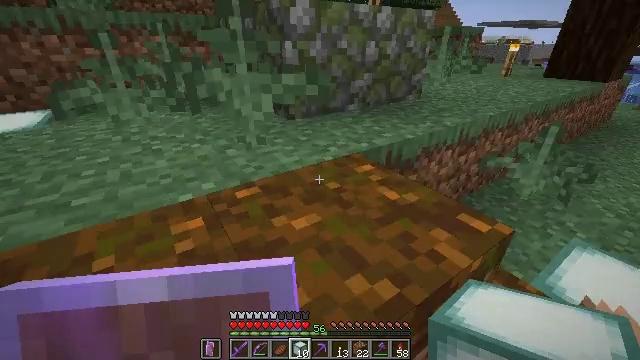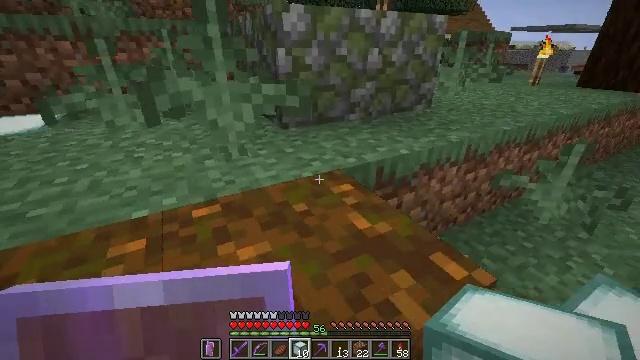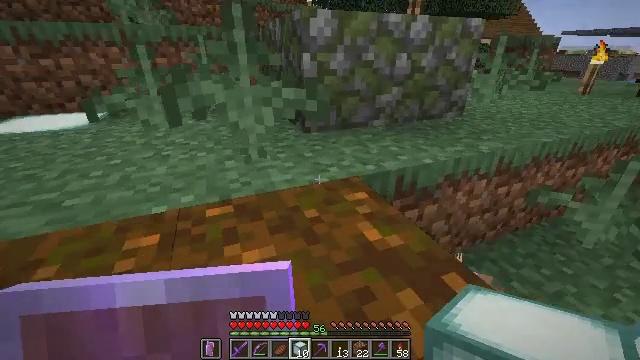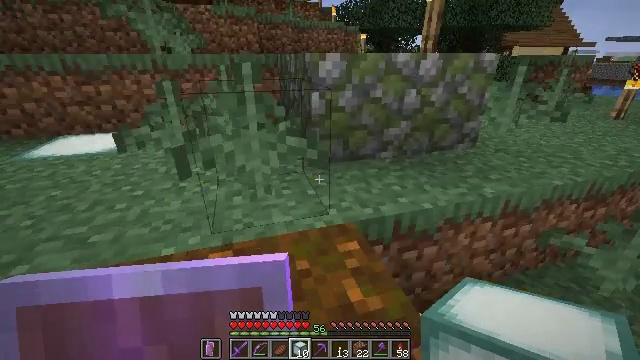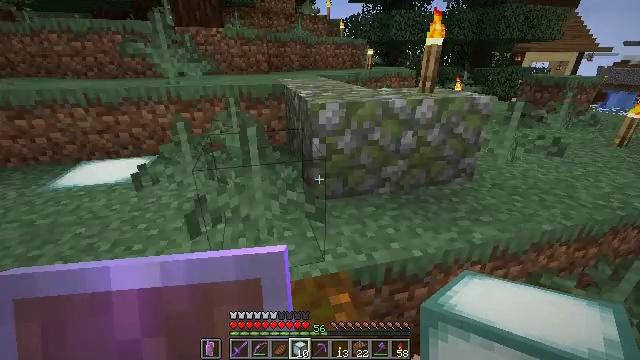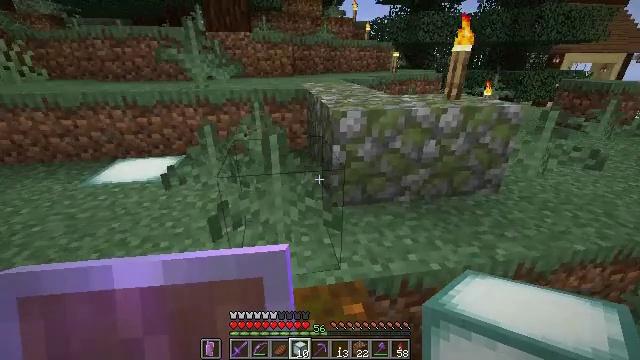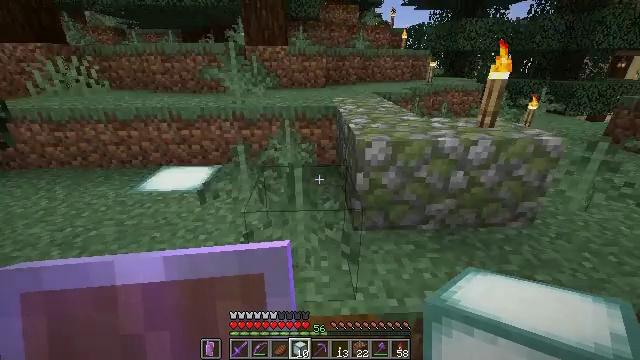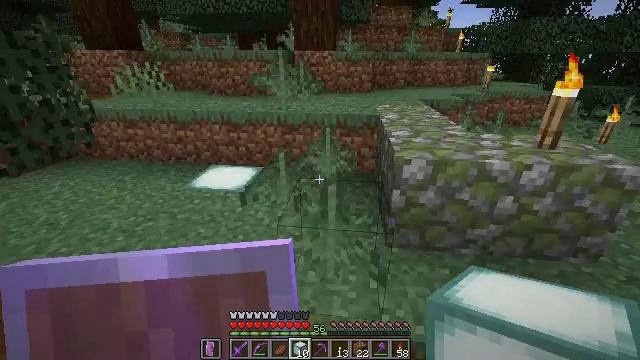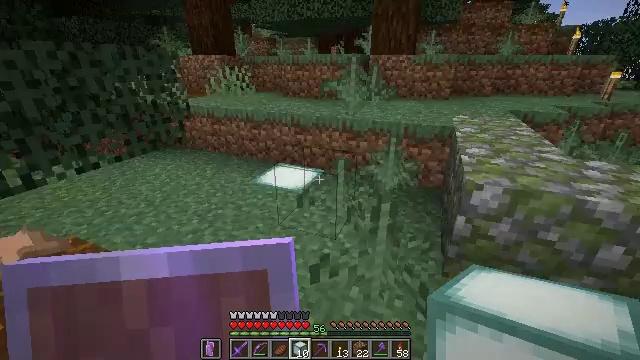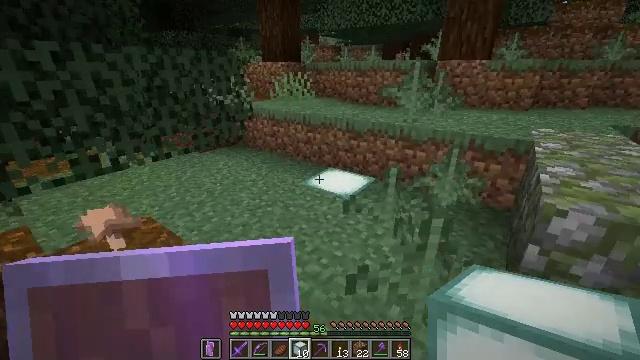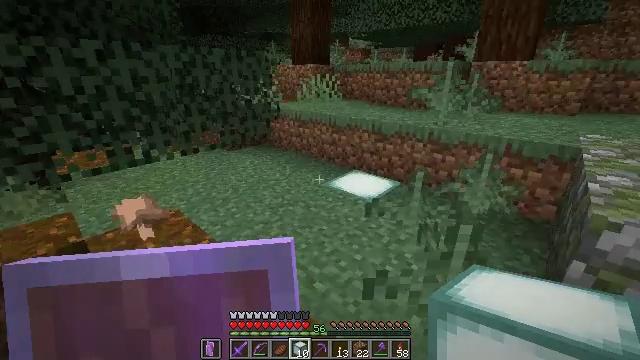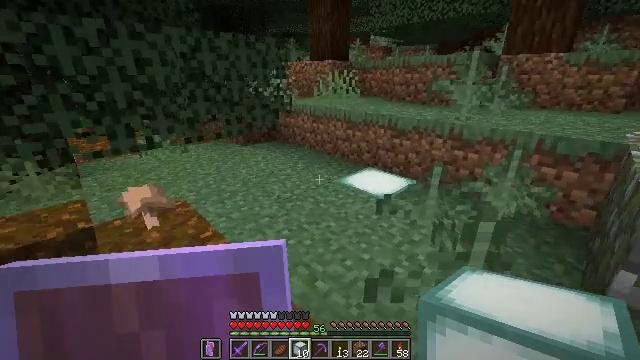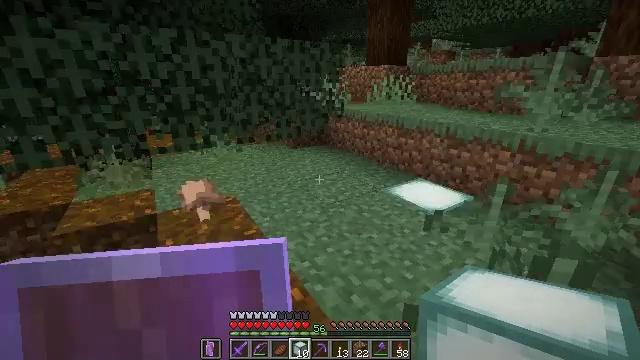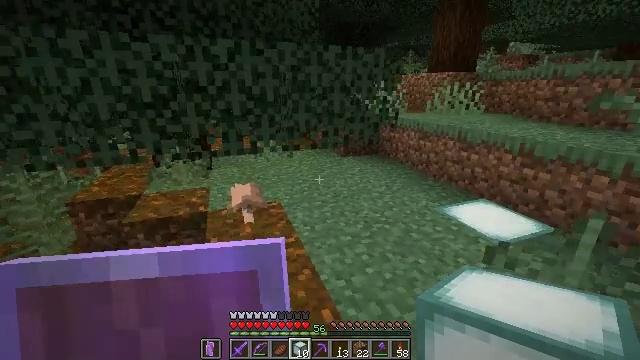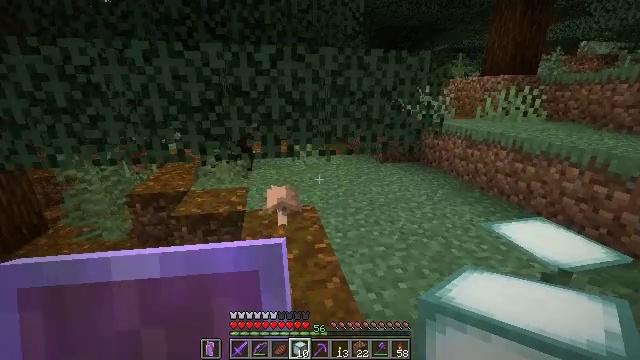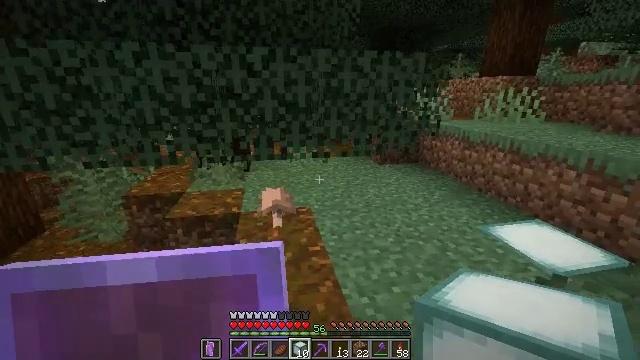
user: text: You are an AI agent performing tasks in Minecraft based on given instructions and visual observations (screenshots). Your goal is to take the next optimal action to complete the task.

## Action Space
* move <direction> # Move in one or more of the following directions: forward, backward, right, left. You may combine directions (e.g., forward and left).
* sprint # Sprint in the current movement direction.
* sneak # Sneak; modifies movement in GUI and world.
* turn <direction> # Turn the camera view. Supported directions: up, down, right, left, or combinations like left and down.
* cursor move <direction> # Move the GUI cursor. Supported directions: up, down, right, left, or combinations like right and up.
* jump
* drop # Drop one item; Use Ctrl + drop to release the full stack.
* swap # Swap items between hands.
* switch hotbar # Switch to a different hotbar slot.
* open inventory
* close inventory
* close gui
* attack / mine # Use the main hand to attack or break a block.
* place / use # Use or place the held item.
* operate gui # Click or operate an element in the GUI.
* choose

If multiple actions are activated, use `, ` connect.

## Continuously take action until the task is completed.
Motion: motion action
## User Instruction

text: Remove the topsoil to get podzol.
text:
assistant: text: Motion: move forward, turn left
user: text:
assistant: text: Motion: move forward, turn left
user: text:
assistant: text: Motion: move forward, turn left, jump
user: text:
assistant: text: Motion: move forward, turn left, jump
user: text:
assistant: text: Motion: move forward, turn left, jump
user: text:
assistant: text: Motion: move forward, turn left
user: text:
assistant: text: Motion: move forward, turn left
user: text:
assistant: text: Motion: move forward, turn left
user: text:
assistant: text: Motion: move forward, turn left and up
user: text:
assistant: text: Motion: move forward, turn left
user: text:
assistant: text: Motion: move forward, turn left
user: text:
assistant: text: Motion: move forward, turn left and up
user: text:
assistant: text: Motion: turn left and up
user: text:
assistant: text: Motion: turn left
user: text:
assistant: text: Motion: move right
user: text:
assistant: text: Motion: move right
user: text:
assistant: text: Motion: move right
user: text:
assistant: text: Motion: move right
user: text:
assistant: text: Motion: no_op
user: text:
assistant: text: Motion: no_op
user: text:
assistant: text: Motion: no_op
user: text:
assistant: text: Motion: turn right and down
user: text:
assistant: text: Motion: turn right
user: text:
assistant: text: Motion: no_op
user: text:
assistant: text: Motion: move forward and move right
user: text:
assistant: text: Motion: move forward and move right
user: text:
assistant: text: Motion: move forward and move right
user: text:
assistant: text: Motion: move forward
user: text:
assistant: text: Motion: move forward
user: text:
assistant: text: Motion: move forward